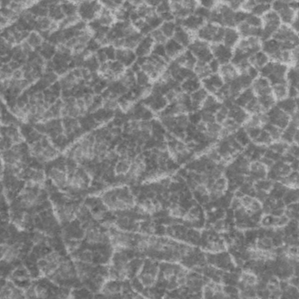
Label: frost